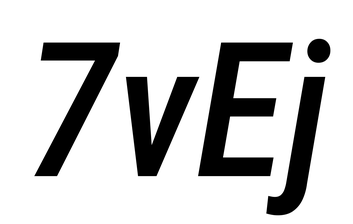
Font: Roboto-Italic_Condensed_Medium_Italic